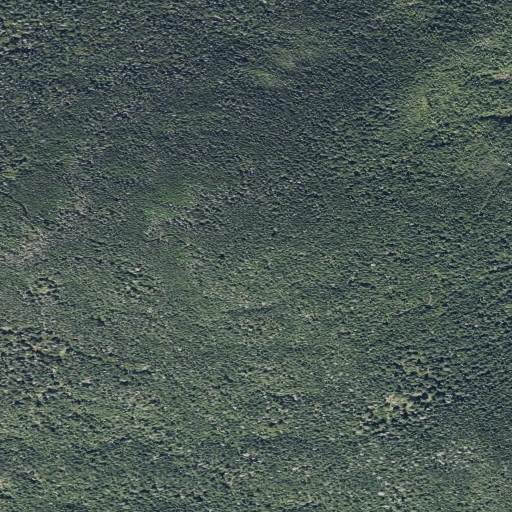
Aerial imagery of mountain in Maine named Spaulding Mountain containing only evergreen forest